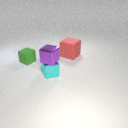
large red rubber cube to the right of small cyan metal cube